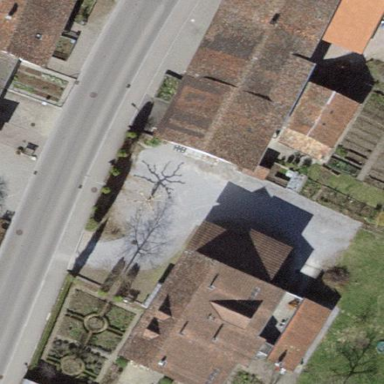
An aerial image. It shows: Farm building with gabled roof.